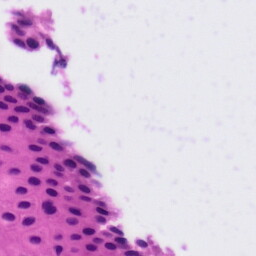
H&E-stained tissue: Tonsil